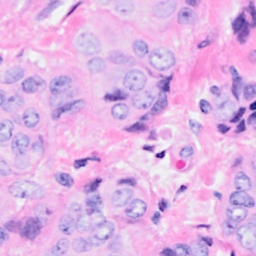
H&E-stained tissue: Breast